Field crop: maize
Growth stage: 2
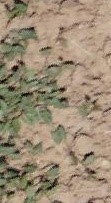
Species: convolvulus